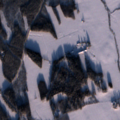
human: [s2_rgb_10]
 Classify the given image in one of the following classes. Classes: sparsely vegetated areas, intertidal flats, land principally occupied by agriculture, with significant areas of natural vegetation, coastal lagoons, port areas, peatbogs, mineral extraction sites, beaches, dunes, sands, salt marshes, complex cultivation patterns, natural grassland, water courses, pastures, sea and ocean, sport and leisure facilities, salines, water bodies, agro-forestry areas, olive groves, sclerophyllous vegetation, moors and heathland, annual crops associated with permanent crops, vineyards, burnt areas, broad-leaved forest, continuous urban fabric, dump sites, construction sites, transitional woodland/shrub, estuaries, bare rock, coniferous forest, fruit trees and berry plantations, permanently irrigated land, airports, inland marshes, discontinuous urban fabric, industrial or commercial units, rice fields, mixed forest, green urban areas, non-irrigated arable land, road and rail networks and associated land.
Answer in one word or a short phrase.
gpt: non-irrigated arable land, land principally occupied by agriculture, with significant areas of natural vegetation, mixed forest